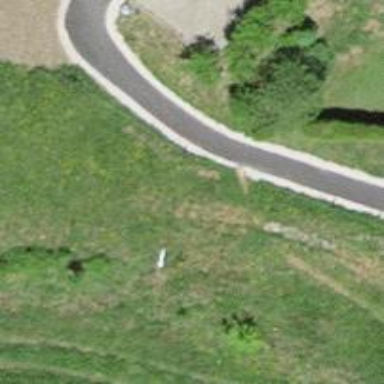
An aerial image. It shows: Unpaved footway.